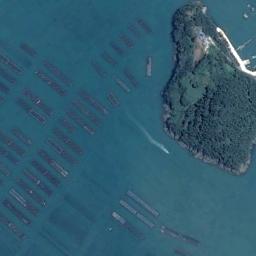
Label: island